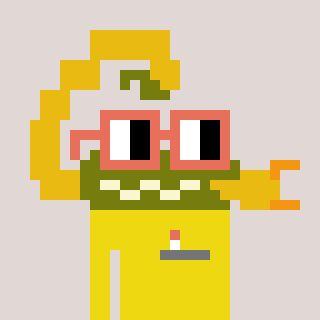
a pixel art character with square orange glasses, a scorpion-shaped head and a yellow-colored body on a warm background